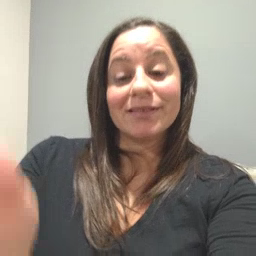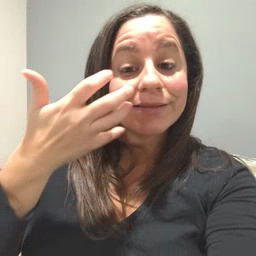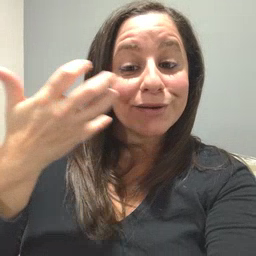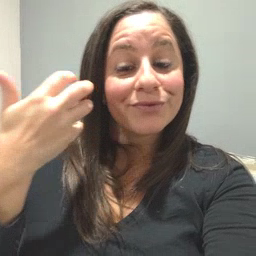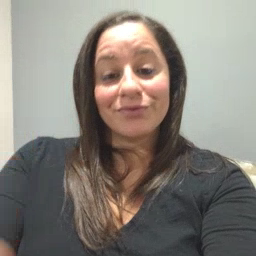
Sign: tiger